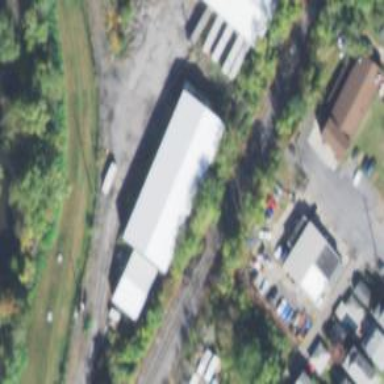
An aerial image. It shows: Disused railway siding.